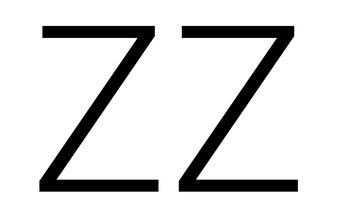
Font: Roboto_Light